Chest X-ray:
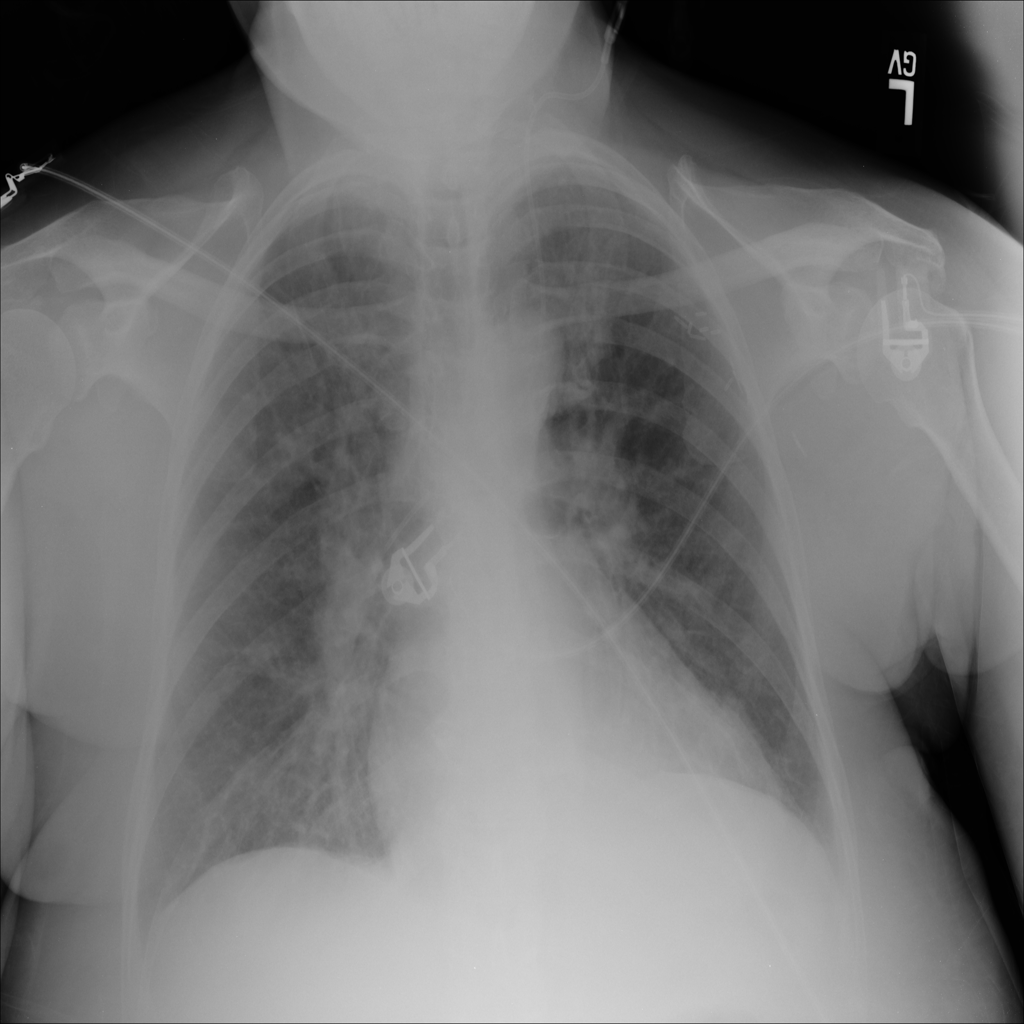
Findings: Consolidation, Effusion
No abnormal finding: no